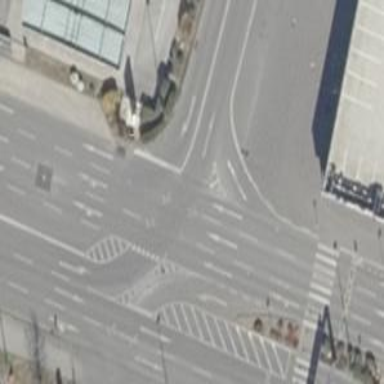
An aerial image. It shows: Asphalt parking aisle road for service vehicles.